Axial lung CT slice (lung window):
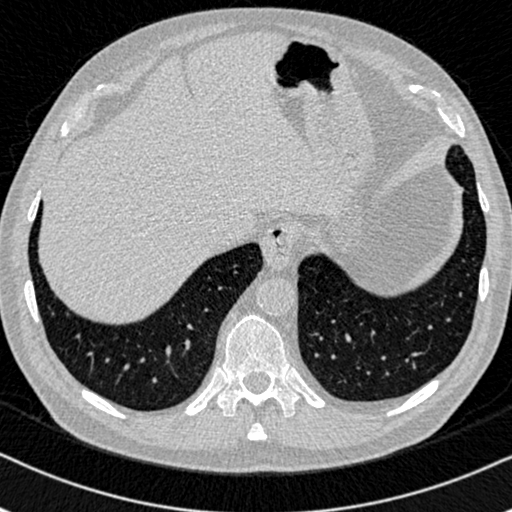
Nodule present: no